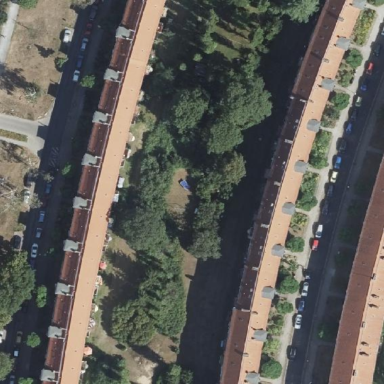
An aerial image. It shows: Hipped roof on apartment building.